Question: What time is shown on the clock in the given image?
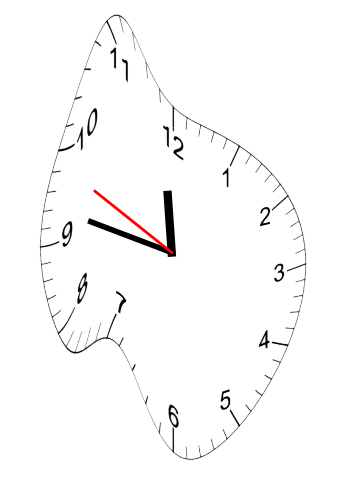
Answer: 11:46:49